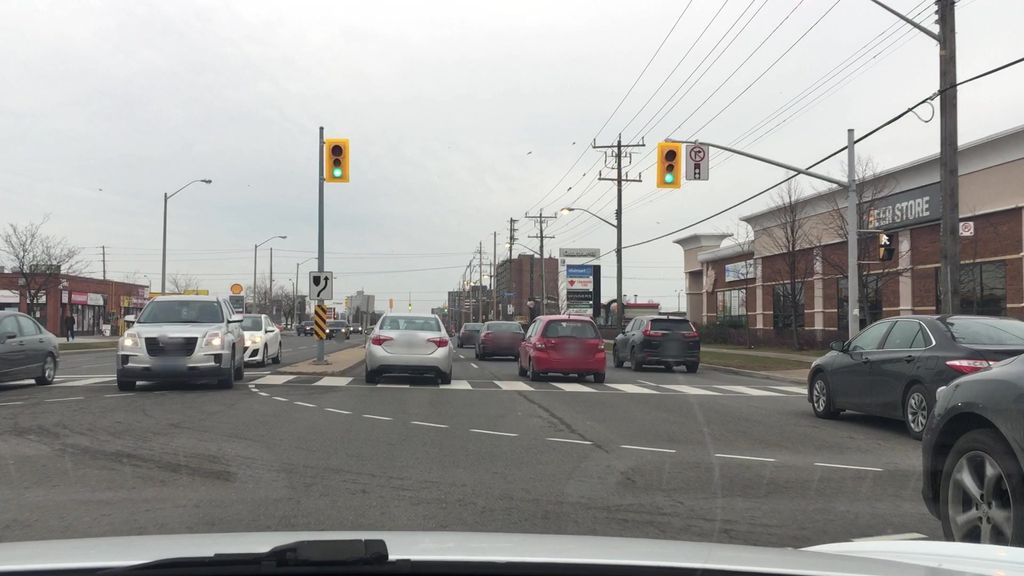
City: toronto